Question: I may be doing this all wrong, but after several hours googling and searching I once again has to ask the fine folks here at StackOverflow. I'm trying to add a Login controller to my aspx WebForms site. I have done the following :
- - - -
I first tried to have the login form in my default.aspx site using '<asp:LoginView>' combined with '<LoggedInTemplate>' & '<AnonymousTemplate>'. If I supply the form with credentials that match a user registered with the CreateUserWizard, I get no error, and it redirects me. But I'm still not logged in. If I supply false credentials it gives me a "Wrong username / password error" so it has to be able to connect and validate the credentials.
I'm a bit lost at this point, because no errors are presented, and I'm unsure how I should continue the error-search. I also tried adding a second site called "login.aspx" with the same results.
'''
<?xml version="1.0"?>
<configuration>
<system.web>
<compilation targetFramework="4.5" debug="true"/>
<httpRuntime targetFramework="4.5"/>
</system.web>
<appSettings>
<add key="ValidationSettings:UnobtrusiveValidationMode" value="None" />
</appSettings>
<connectionStrings>
<add name="userconn" connectionString="Data Source=WIN-NVAAFR9N703\SQLEXPRESS;Initial Catalog=aspnetdb;Persist Security Info=True;User ID=SomeUser;Password=ValidPassword" providerName="System.Data.SqlClient" />
</connectionStrings>
<system.web>
<machineKey validationKey="MANYNUMBERS" decryptionKey="EVEN_MORE_NUMBERS" validation="SHA1" decryption="AES" />
<membership defaultProvider="AspNetSqlMembershipProvider">
<providers>
<clear/>
<add name="AspNetSqlMembershipProvider"
type="System.Web.Security.SqlMembershipProvider"
connectionStringName="userconn"
passwordFormat="Encrypted"
enablePasswordRetrieval="true"
enablePasswordReset="false"
requiresQuestionAndAnswer="false"
requiresUniqueEmail="true"
maxInvalidPasswordAttempts="10"
minRequiredPasswordLength="5"
minRequiredNonalphanumericCharacters="0"
passwordAttemptWindow="30"
applicationName="/BlackJack"
/>
</providers>
</membership>
</system.web>
</configuration>
'''
'''
<%@ Control Language="C#" AutoEventWireup="true" CodeBehind="ProperLogin.ascx.cs" Inherits="BlacjJack.ProperLogin" %>
<link href="http://fonts.googleapis.com/css?family=Source+Sans+Pro:300,400" rel="stylesheet" />
<asp:Login ID="Login1" runat="server" MembershipProvider="AspNetSqlMembershipProvider" DestinationPageUrl="~/default.aspx" VisibleWhenLoggedIn="False">
<LayoutTemplate>
<div>
<div class="row half">
<div class="12u">
<asp:TextBox ID="UserName" runat="server" CssClass="text" Text="Username"></asp:TextBox>
<asp:RequiredFieldValidator ID="UserNameRequired" runat="server" ControlToValidate="UserName" ErrorMessage="User Name is required." ToolTip="User Name is required." ValidationGroup="ctl00$Login1">*</asp:RequiredFieldValidator>
</div>
<div class="12u">
<asp:TextBox ID="Password" runat="server" TextMode="Password" CssClass="text"></asp:TextBox>
<asp:RequiredFieldValidator ID="PasswordRequired" runat="server" ControlToValidate="Password" ErrorMessage="Password is required." ToolTip="Password is required." ValidationGroup="ctl00$Login1">*</asp:RequiredFieldValidator>
</div>
<div class="12u">
<asp:Literal ID="FailureText" runat="server" EnableViewState="False"></asp:Literal>
</div>
<div class="12u">
<asp:CheckBox ID="RememberMe" runat="server" Text="Remember me next time." />
</div>
<div class="12u">
<asp:Button ID="LoginButton" runat="server" CommandName="Login" Text="Log in" ValidationGroup="ctl00$Login1" CssClass="button" />
</div>
</div>
</div>
</LayoutTemplate>
</asp:Login>
'''
'''
<%@ Control Language="C#" AutoEventWireup="true" CodeBehind="ProperRegister.ascx.cs" Inherits="BlacjJack.ProperRegister" %>
<asp:CreateUserWizard ID="CreateUserWizard1" runat="server" MembershipProvider="AspNetSqlMembershipProvider" Style="margin-right: 0px">
<ContinueButtonStyle CssClass="button" />
<WizardSteps>
<asp:CreateUserWizardStep ID="CreateUserWizardStep1" runat="server">
</asp:CreateUserWizardStep>
<asp:CompleteWizardStep ID="CompleteWizardStep1" runat="server">
</asp:CompleteWizardStep>
</WizardSteps>
</asp:CreateUserWizard>
'''
What I tried after getting some tips from you guys :
- 'AnonymouseTemplate''User.Identity.isAuthenticated'-

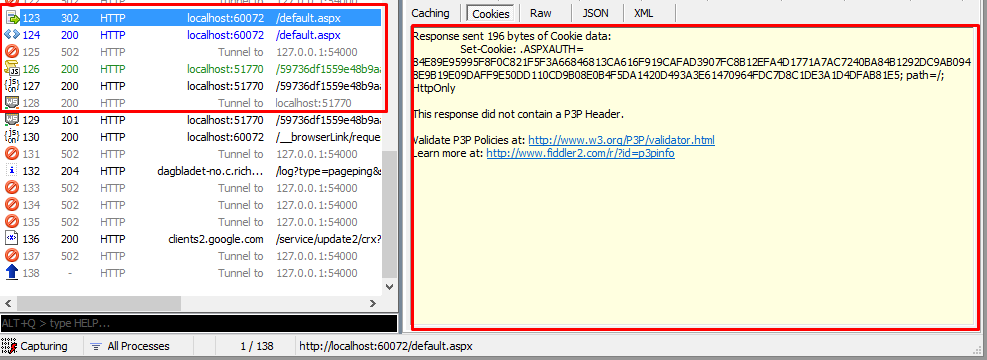
Answer: I actually solved it. It seems like I was missing an Authentication method in my WebConfig.
I added :
'''
<authentication mode="Forms">
<forms name="Login1" loginUrl="~/default.aspx" path="/"
cookieless="UseCookies" />
</authentication>
'''
And everything seems to work alright now.
'''
<?xml version="1.0"?>
<configuration>
<system.web>
<compilation targetFramework="4.5" debug="true"/>
<httpRuntime targetFramework="4.5"/>
</system.web>
<appSettings>
<add key="ValidationSettings:UnobtrusiveValidationMode" value="None" />
</appSettings>
<connectionStrings>
<add name="userconn" connectionString="Data Source=WIN-NVAAFR9N703\SQLEXPRESS;Initial Catalog=aspnetdb;Persist Security Info=True;User ID=usr;Password=pwd" providerName="System.Data.SqlClient" />
</connectionStrings>
<system.web>
<authentication mode="Forms">
<forms name="Login1" loginUrl="~/default.aspx" path="/"
cookieless="UseCookies" />
</authentication>
<machineKey validationKey="NUMBERS" decryptionKey="NUMHBERS" validation="SHA1" decryption="AES" />
<membership defaultProvider="AspNetSqlMembershipProvider3">
<providers>
<add name="AspNetSqlMembershipProvider3"
type="System.Web.Security.SqlMembershipProvider"
connectionStringName="userconn"
passwordFormat="Encrypted"
enablePasswordRetrieval="true"
enablePasswordReset="false"
requiresQuestionAndAnswer="false"
requiresUniqueEmail="true"
maxInvalidPasswordAttempts="10"
minRequiredPasswordLength="5"
minRequiredNonalphanumericCharacters="0"
passwordAttemptWindow="30"
applicationName="/BlackJack"
/>
</providers>
</membership>
</system.web>
</configuration>
'''